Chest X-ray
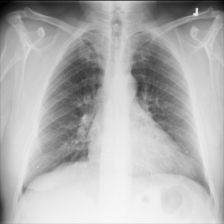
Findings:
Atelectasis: negative
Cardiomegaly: negative
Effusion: negative
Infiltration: negative
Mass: negative
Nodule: negative
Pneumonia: negative
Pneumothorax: negative
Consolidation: negative
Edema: negative
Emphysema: negative
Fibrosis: negative
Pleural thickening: negative
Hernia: negative